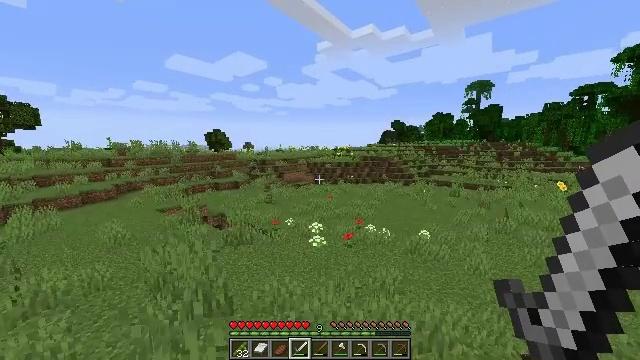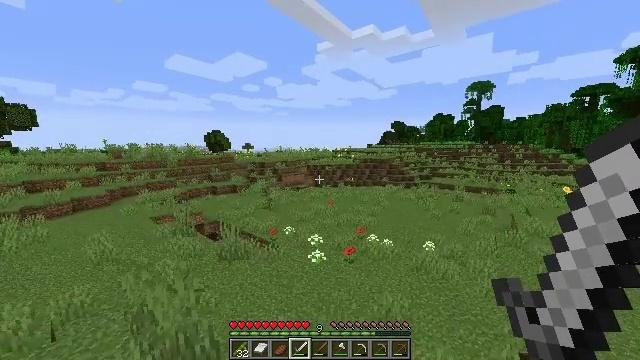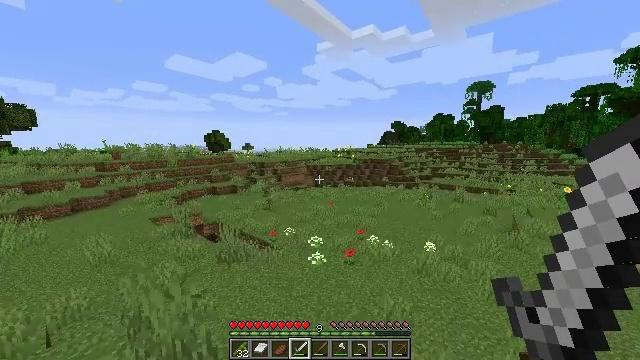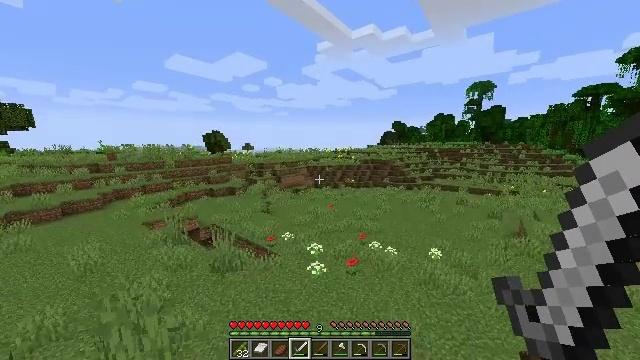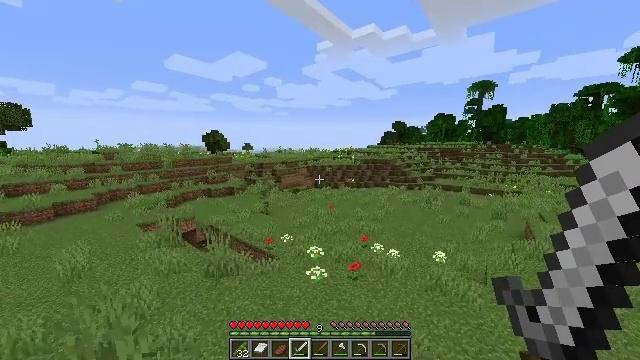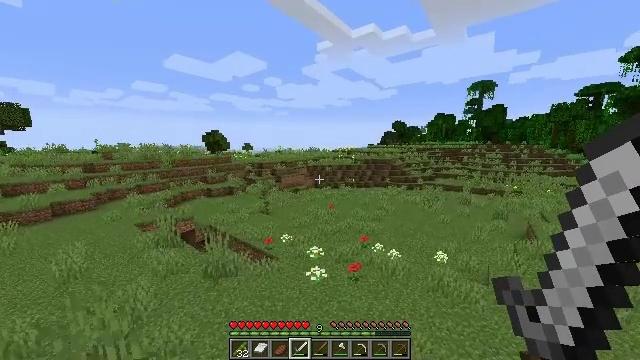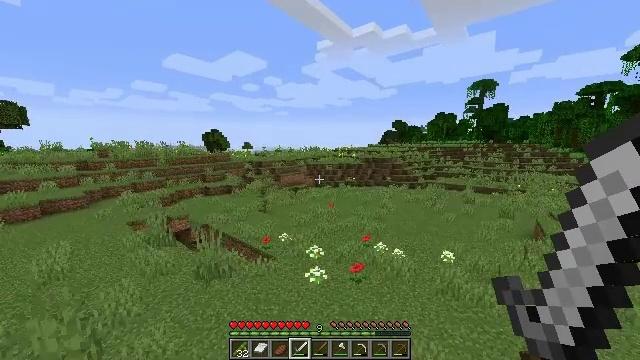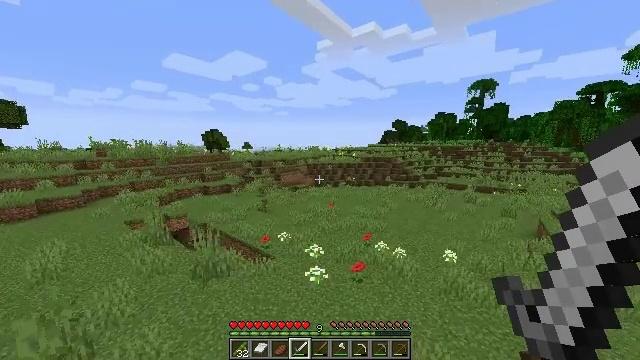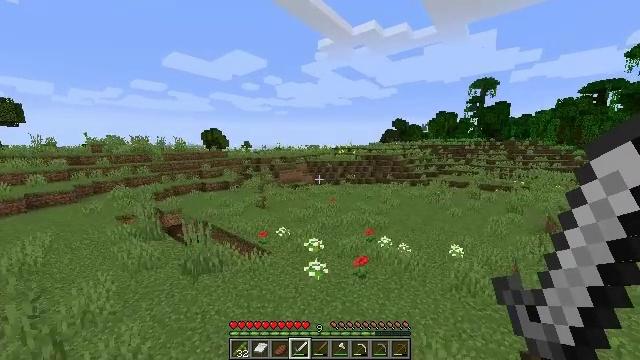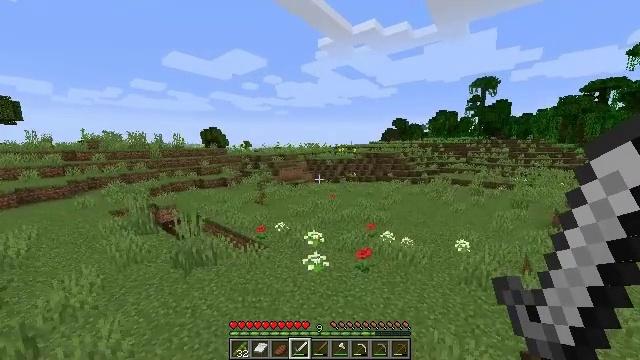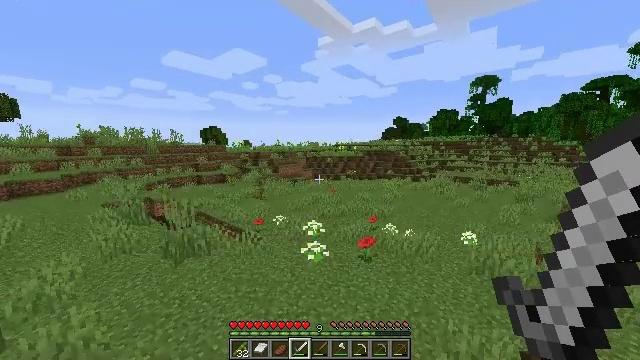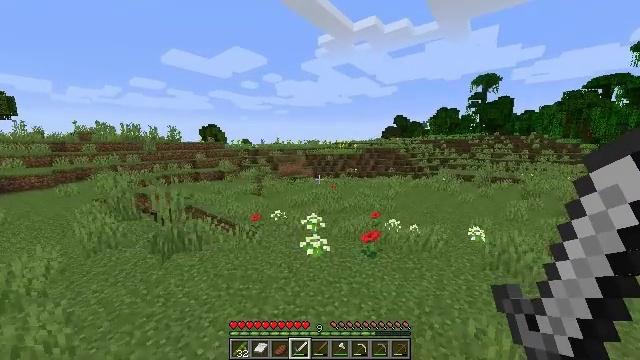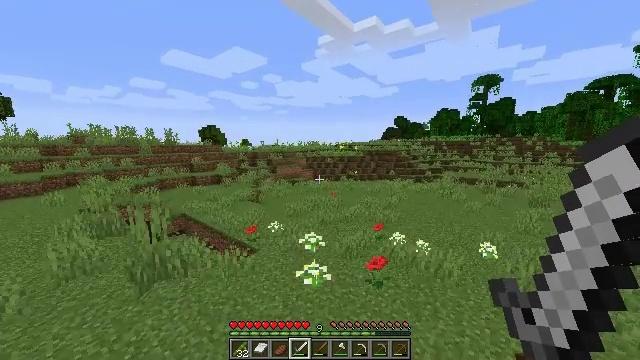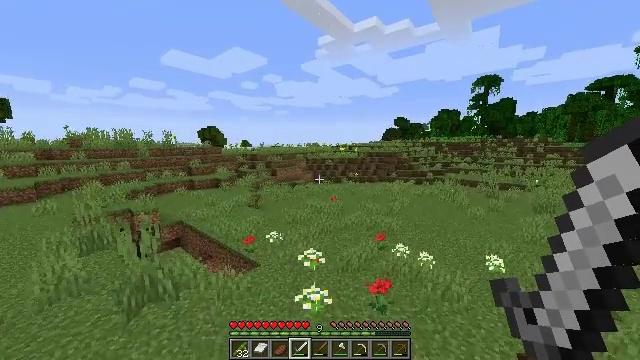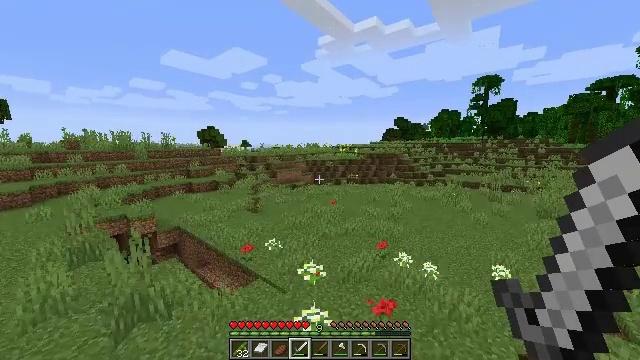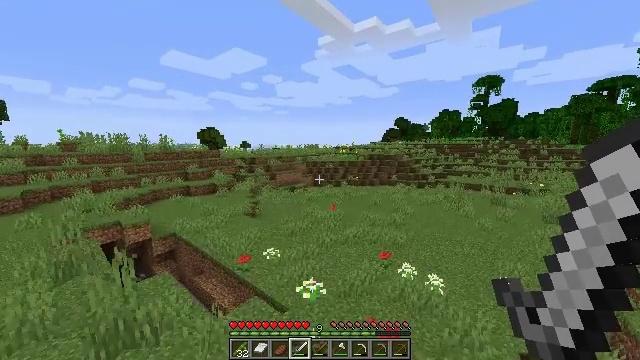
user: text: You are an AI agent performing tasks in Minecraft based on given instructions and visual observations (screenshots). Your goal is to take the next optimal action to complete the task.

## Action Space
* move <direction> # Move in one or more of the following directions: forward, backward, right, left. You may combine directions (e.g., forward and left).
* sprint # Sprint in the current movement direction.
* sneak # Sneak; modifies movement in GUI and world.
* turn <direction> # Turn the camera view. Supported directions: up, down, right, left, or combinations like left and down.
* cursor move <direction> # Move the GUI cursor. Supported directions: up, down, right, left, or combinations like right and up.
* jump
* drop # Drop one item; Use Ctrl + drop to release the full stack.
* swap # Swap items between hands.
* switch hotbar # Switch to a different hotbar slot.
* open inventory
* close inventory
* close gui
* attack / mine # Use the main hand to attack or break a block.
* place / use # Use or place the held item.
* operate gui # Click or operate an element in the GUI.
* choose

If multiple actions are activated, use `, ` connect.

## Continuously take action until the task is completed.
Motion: motion action
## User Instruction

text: Harvest sweet berries by mining the bush.
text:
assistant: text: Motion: move forward, jump
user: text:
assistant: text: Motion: move forward, jump
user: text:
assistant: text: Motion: move forward, jump
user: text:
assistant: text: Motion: move forward, jump
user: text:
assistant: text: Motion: move forward, jump
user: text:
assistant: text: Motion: move forward, jump
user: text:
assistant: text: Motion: move forward, sprint, jump
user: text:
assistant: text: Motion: move forward, sprint, jump
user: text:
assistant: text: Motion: move forward, sprint, jump
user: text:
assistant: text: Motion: move forward, sprint, jump
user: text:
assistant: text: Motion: move forward, jump
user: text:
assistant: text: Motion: move forward, jump
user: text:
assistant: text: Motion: move forward, jump
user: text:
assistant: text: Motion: move forward, jump
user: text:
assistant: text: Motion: move forward, sprint, jump
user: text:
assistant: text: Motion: move forward, sprint, jump
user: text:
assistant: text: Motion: move forward, sprint, jump
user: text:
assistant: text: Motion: move forward, sprint, jump
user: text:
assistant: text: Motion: move forward, jump
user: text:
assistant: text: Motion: move forward, jump
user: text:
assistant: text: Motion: move forward, jump
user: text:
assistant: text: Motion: move forward, jump
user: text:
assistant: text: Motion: move forward, sprint, jump
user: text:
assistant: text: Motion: move forward, sprint, jump
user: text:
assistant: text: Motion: move forward, sprint, jump
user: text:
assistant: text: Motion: move forward, sprint, jump
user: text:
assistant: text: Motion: move forward, sprint, jump
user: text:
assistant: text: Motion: move forward, jump
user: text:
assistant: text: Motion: move forward, jump
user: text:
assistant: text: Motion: move forward, sprint, jump